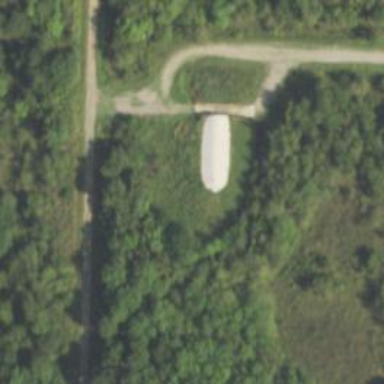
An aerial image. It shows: Military bunker.